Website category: book
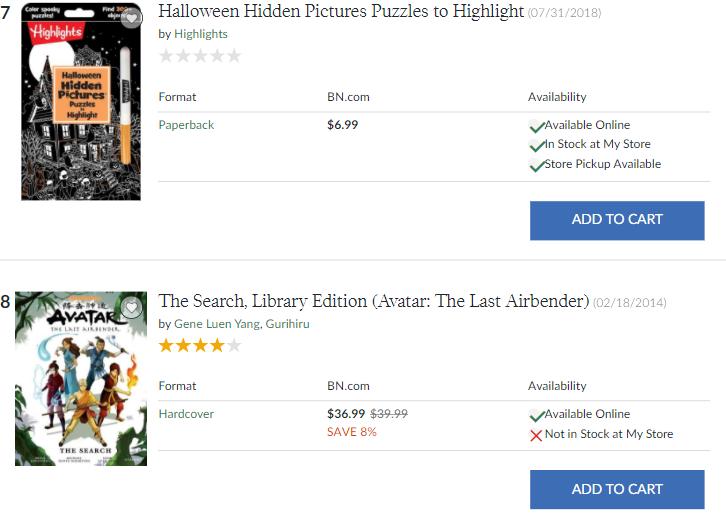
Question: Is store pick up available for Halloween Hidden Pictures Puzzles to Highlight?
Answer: yes

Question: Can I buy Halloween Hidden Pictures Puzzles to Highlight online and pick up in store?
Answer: yes

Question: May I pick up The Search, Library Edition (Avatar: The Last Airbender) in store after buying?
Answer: no

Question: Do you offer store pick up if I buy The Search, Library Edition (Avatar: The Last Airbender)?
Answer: no

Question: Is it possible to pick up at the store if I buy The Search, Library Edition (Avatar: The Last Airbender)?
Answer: no

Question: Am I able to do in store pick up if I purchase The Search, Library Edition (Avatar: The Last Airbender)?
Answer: no

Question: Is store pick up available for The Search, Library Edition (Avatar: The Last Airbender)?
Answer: no

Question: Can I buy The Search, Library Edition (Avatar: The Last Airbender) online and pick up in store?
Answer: no